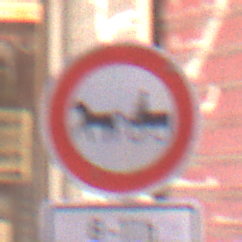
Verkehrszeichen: VerbotGespannfuhrwerke
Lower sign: ZeitangabenOhneBeschraenkungAufWochentage2
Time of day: MorningAfternoon
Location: Outdoor (Urban)
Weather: Clear
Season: NotSpecified
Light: Natural